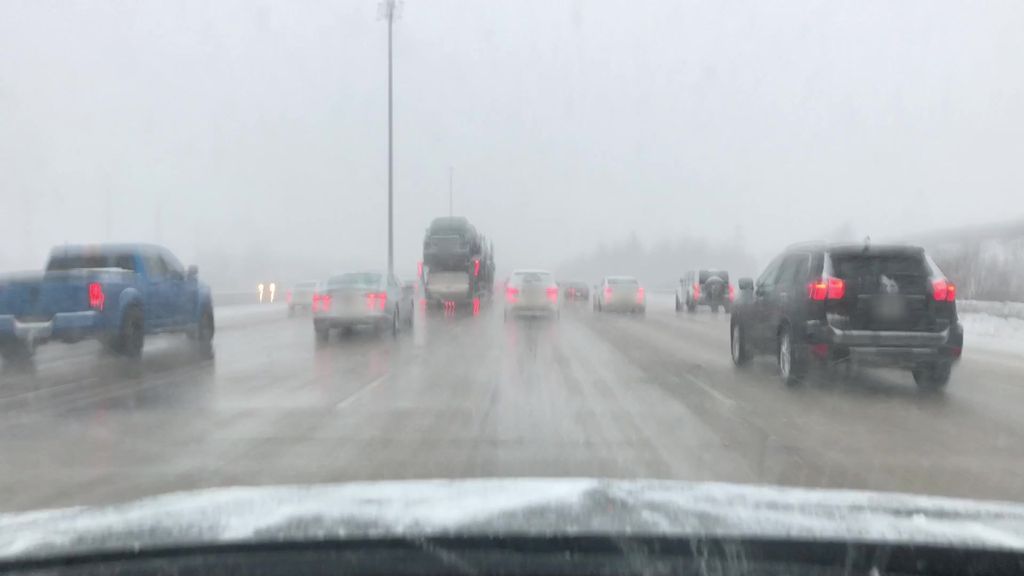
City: toronto